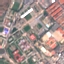
Land use / land cover: Industrial